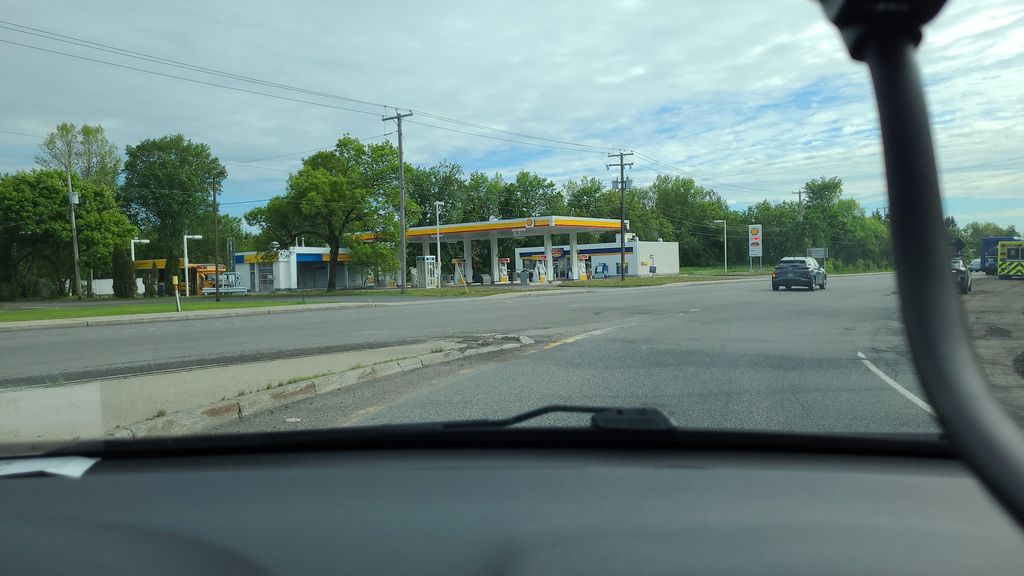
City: quebec_city